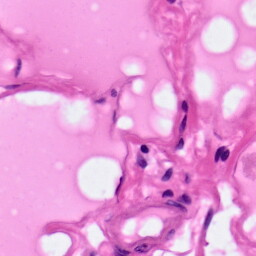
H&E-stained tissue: Pancreatic